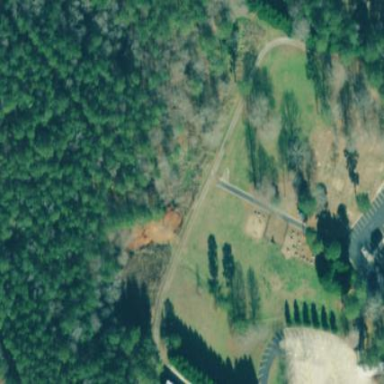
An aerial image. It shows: Cemetery.